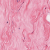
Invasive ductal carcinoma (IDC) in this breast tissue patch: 0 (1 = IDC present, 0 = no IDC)